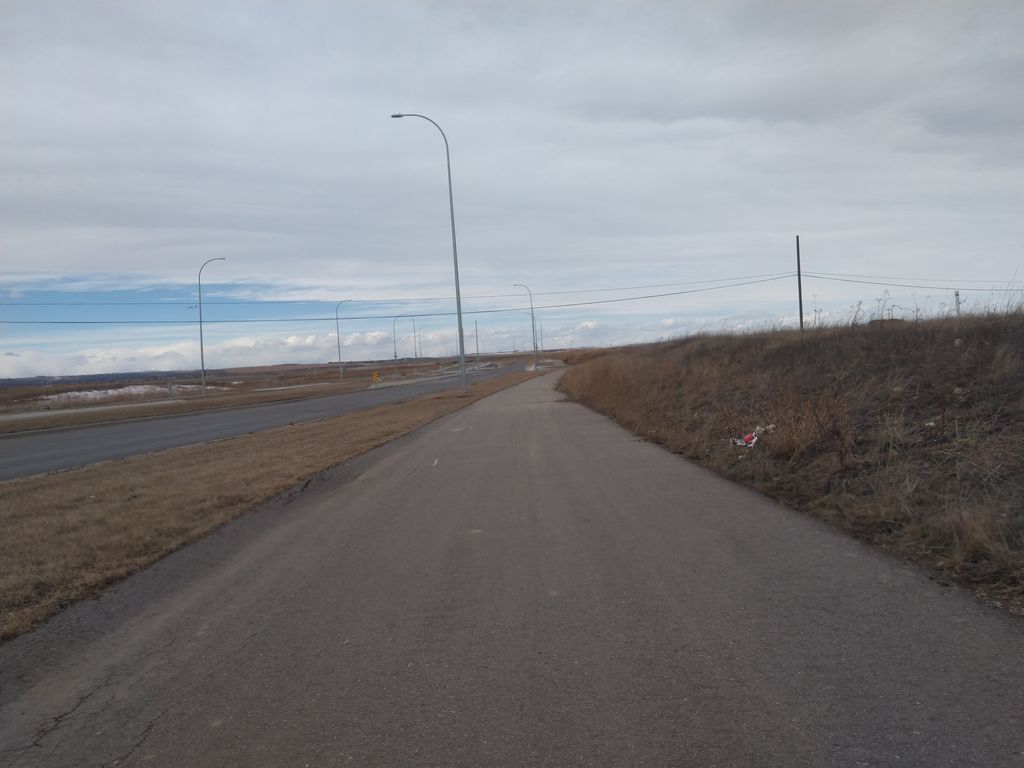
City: calgary